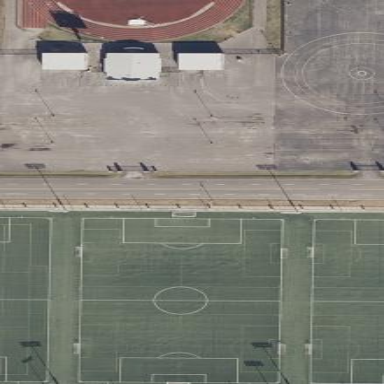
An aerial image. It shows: Soccer pitch for leisureland activities.